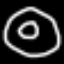
Label: donut